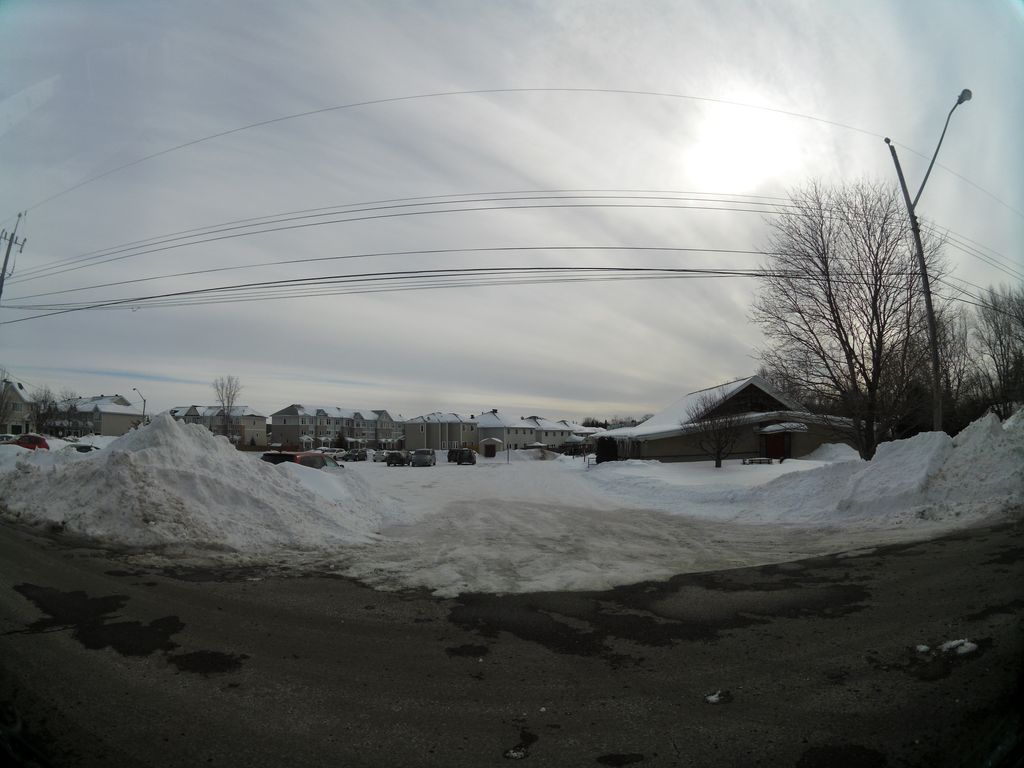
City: ottawa-gatineau